Field crop: maize
Growth stage: 2
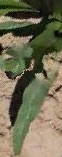
Species: maize